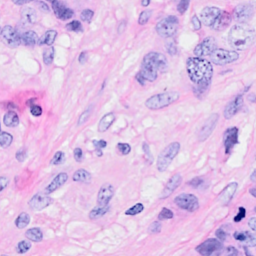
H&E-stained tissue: Breast